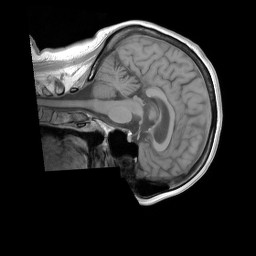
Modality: T1w
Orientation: sagittal
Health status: ill
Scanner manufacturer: siemens
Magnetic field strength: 3 T
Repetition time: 0.4 s
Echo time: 0.00272 s